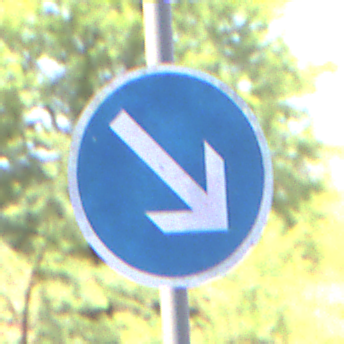
Verkehrszeichen: VorgeschriebeneVorbeifahrtRechts
Umgebung: Roofed, Underpass
Tageszeit: Midday
Wetter: Clear
Licht: Natural
Jahreszeit: NotSpecified
Kontrast: LowContrast